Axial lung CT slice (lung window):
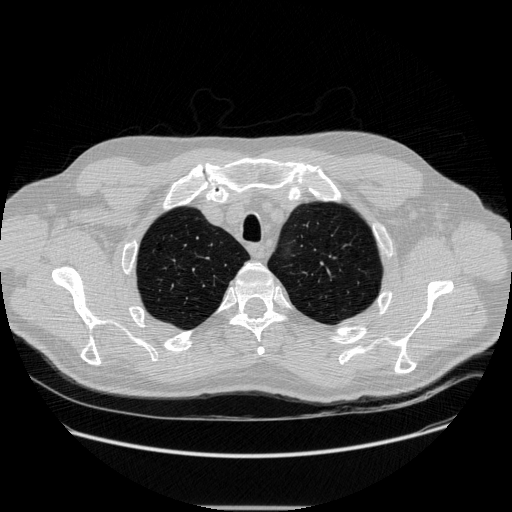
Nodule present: no